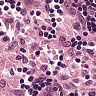
Metastatic tissue present: no